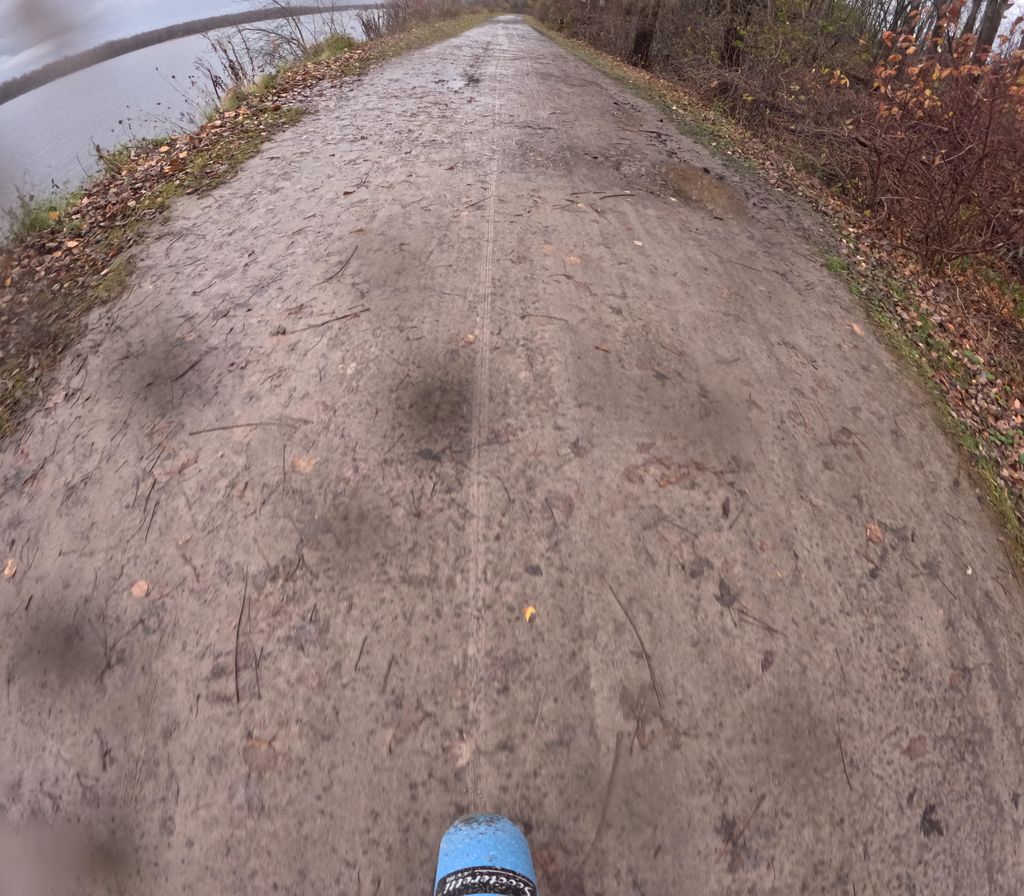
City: ottawa-gatineau